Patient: sex F, age 77
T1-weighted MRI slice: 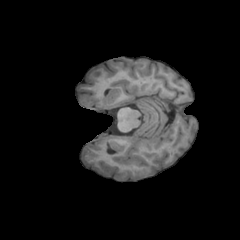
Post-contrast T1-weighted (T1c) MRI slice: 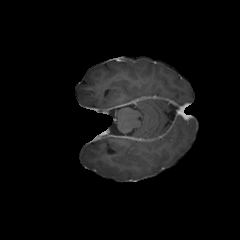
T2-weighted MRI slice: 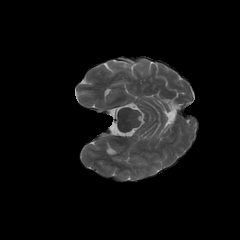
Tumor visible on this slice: no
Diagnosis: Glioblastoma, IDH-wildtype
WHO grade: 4